Field crop: maize
Growth stage: 1
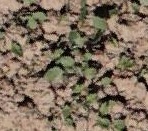
Species: convolvulus